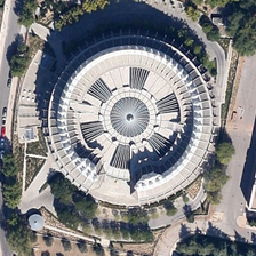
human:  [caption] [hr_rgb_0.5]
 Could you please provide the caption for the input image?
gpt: A white central building is surrounded by green trees.

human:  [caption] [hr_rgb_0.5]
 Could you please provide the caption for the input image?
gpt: The white central building is surrounded by green trees.

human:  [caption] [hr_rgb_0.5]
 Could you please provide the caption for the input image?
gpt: A corner of the city center.

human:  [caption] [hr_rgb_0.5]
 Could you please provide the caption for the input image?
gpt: the building is round with a circle of green plants around it .

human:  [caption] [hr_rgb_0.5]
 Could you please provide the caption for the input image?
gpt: At the corner of the city center.